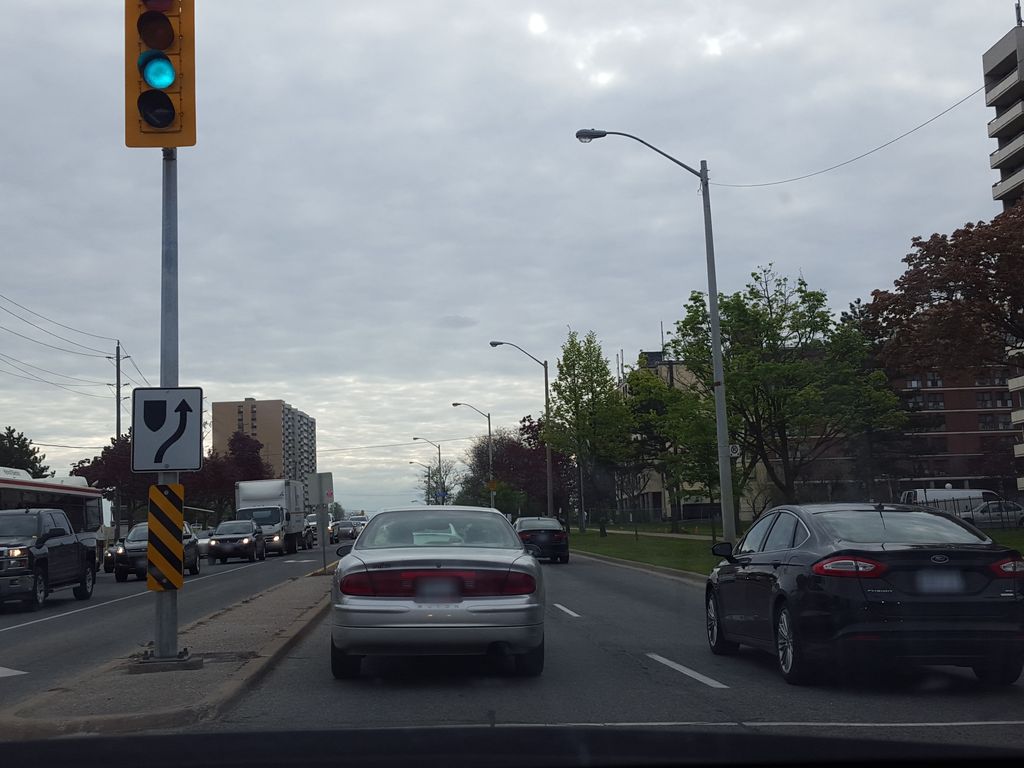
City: toronto